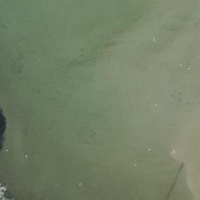
EUNIS habitat code: 14
Species observed at this site:
Ardea alba